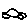
Label: car